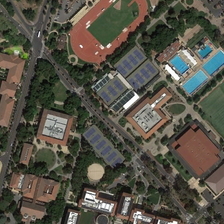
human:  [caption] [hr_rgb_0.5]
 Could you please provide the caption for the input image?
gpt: some red buildings and many green trees are in a school with a playground and some tennis courts .

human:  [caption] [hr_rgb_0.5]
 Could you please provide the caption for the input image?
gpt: northwest of the school to a large forest, the south has several wetlands and teaching buildings .

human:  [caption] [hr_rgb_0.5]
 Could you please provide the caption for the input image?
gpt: some red buildings and many green trees are in a school with a playground and some tennis courts .

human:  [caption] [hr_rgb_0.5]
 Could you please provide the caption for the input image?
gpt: a building is in front of the central square, surrounded by dark green trees .

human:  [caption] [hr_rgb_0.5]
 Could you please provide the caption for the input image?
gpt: a building is in front of the central square, surrounded by dark green trees .